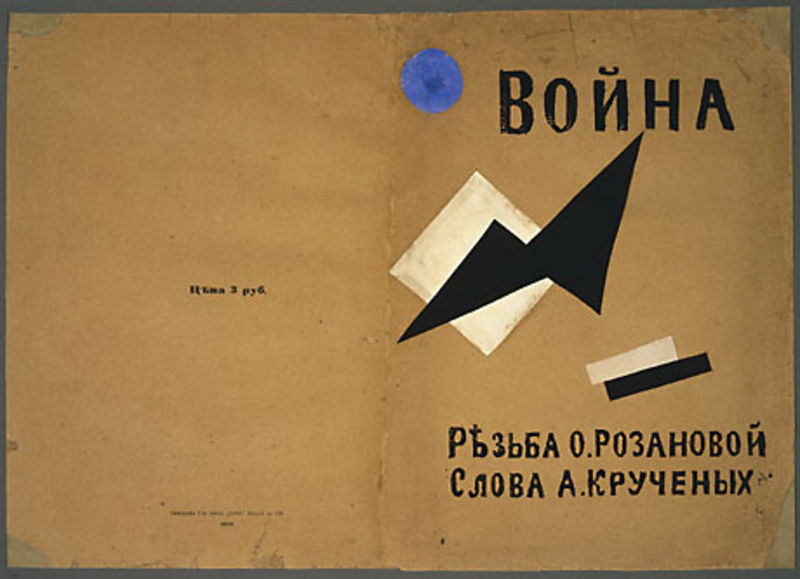
Titel: War: Cover, War: Cover
Künstler: Ol’ga; Kruchenykh, Aleksandr Rozanova
Standort: Amherst (Massachusetts, USA)
Institution: Mead Art Museum, Amherst College
Schlagwörter: beige, blue, white, black, print, brown, paper, black and white, color, letters, abstract, design, square, dot, geometric, thunder, circle, forms, lines, shapes, book, minimal, space, round, drink, arrow, poster, russian, text, soviet, point, words, triangle, negative, 1900, cover, positive, bonha, bona, geomtrical, lightening